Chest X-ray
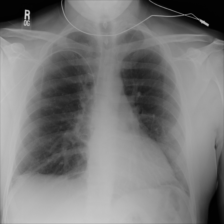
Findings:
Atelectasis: negative
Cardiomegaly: negative
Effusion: negative
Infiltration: negative
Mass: negative
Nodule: negative
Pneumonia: negative
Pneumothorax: negative
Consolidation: negative
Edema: negative
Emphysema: negative
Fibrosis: negative
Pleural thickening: negative
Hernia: negative